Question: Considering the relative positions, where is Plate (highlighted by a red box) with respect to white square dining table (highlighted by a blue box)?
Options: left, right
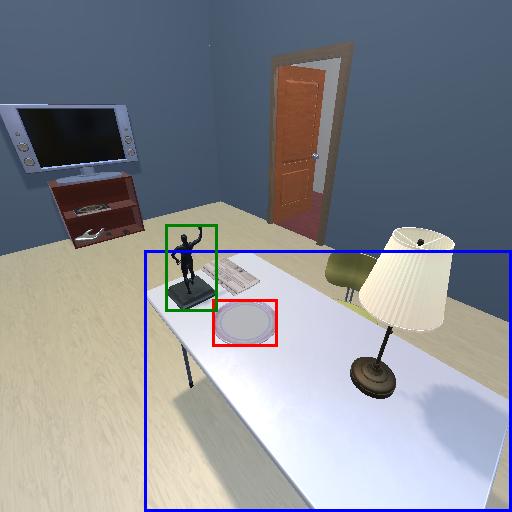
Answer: left